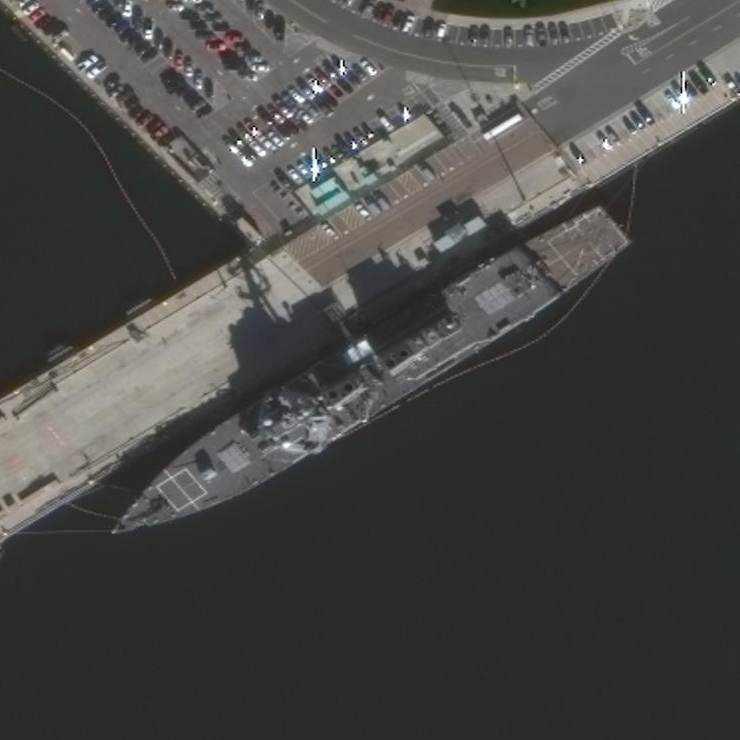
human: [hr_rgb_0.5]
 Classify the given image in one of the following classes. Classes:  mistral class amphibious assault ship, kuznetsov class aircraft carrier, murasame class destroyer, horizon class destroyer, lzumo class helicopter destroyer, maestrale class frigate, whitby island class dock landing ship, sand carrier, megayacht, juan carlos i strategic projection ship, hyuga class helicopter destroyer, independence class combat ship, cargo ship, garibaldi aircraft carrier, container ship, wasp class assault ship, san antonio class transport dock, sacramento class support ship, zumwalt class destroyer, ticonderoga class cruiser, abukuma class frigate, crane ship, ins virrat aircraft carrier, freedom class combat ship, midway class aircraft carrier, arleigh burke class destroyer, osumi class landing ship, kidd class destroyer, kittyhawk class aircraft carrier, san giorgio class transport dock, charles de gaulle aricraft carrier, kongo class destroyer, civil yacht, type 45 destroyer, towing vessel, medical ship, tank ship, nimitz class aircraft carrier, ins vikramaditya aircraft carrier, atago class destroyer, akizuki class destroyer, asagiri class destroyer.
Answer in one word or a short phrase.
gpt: Arleigh Burke class destroyer